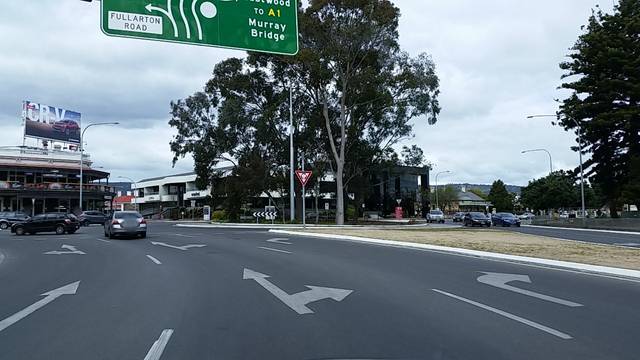
Region: Australia
Coordinates: -34.928, 138.623